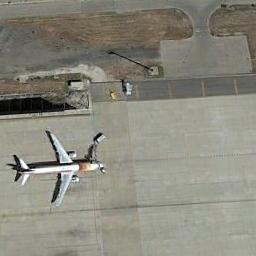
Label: airplane